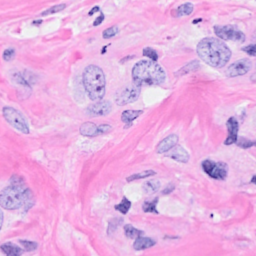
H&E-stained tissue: Breast